Question: I have a regions table of which I want a tree view (table simple ordered as tree) is it possible using sql queries help is appreciated, I tried to do it using self joins but i did not get the desired result.

tree view is something like this
Indiv
- - - - - - - - -
as per Charles Bretana suggetion I tried CTE in below query and it did not give me desired result.
'''
WITH Emp_CTE (id, ParentID, name)
AS (
SELECT id, ParentID, name
FROM eQPortal_Region
WHERE ParentID=0
UNION ALL
SELECT e.id, e.ParentID, e.name
FROM eQPortal_Region e
INNER JOIN Emp_CTE ecte ON ecte.id = e.ParentID
)
SELECT *
FROM Emp_CTE
GO
'''
This is the result .. what went wrong ?
InDiv1
- - - - - - - - -
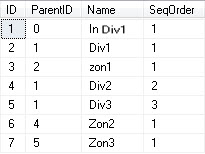
Answer: This guy answers the question perfectly ...
<URL>
Made a replica of the query ..
'''
;WITH CTECompany
AS
(
SELECT
ID,
ParentID,
Name ,
0 AS HLevel,
CAST(RIGHT(REPLICATE('_',5) + CONVERT(VARCHAR(20),ID),20) AS VARCHAR(MAX)) AS OrderByField
FROM Region
WHERE ParentID = 0
UNION ALL
SELECT
C.ID,
C.ParentID,
C.Name ,
(CTE.HLevel + 1) AS HLevel,
CTE.OrderByField + CAST(RIGHT(REPLICATE('_',5) + CONVERT(VARCHAR(20),C.ID),20) AS VARCHAR(MAX)) AS OrderByField
FROM Region C
INNER JOIN CTECompany CTE ON CTE.ID = C.ParentID
WHERE C.ParentID IS NOT NULL
)
-- Working Example
SELECT
ID
, ParentID
, HLevel
, Name
, (REPLICATE( '----' , HLevel ) + Name) AS Hierachy
FROM CTECompany
ORDER BY OrderByField
'''